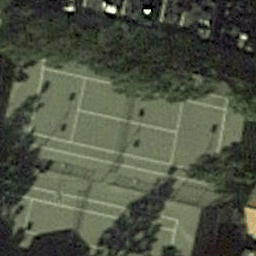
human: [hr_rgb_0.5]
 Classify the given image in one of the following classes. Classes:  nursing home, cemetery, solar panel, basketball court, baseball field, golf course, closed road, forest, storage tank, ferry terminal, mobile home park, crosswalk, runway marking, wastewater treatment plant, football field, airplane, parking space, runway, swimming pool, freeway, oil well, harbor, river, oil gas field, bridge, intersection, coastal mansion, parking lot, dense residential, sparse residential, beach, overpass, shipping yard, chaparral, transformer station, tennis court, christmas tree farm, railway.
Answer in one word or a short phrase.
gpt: tennis court